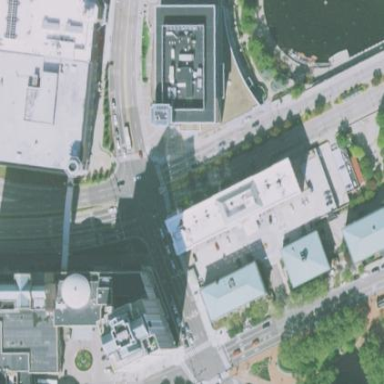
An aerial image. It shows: Hotel building.